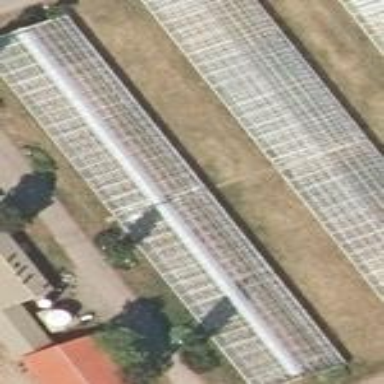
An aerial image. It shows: Greenhouse.